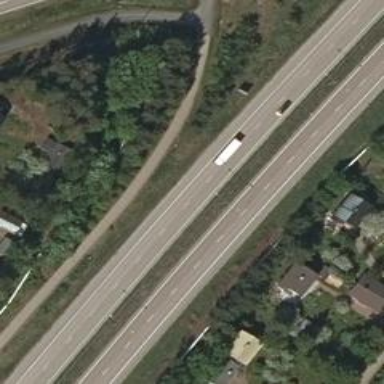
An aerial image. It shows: View of motorway.